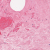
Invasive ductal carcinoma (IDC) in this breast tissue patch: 0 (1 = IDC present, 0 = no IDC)